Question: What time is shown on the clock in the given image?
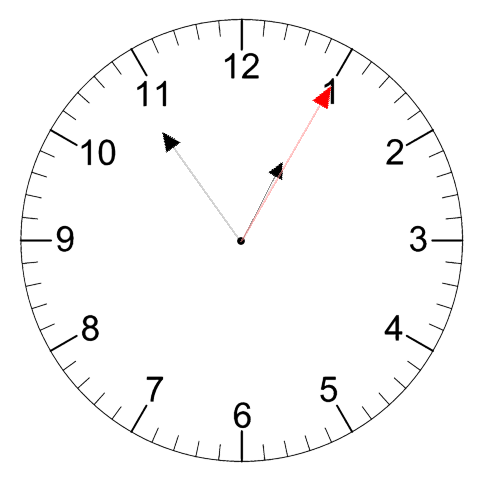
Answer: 12:54:05